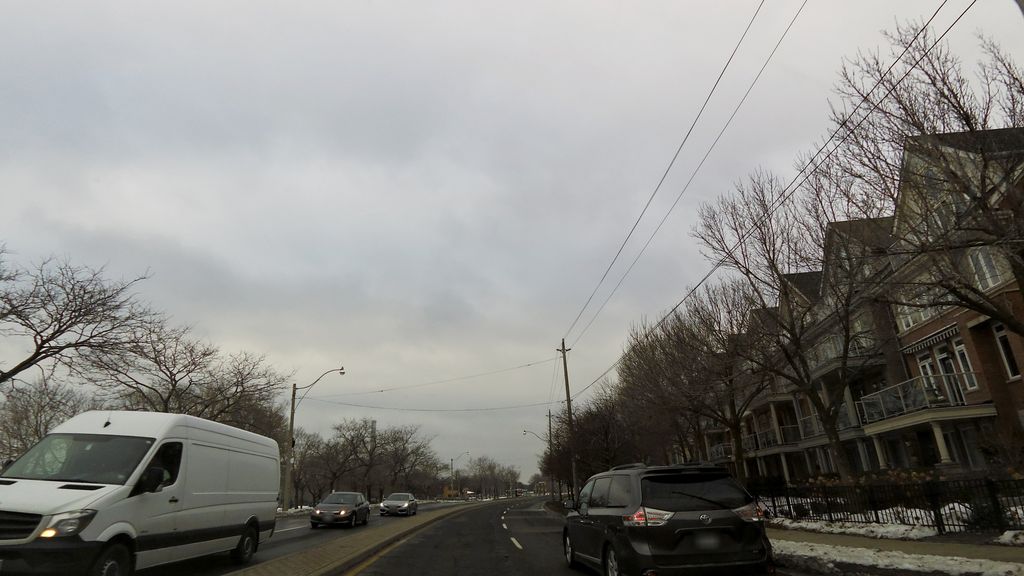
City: toronto